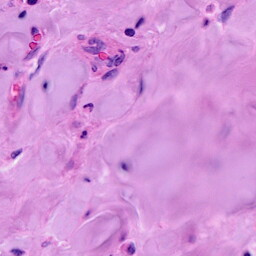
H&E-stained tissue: Breast